Question: Take a simple dataset
'''
a <- c(1,2,3,4,5,6,7,8)
b <- c(1,2,2,1,2,2,2,2)
c <- c(1,1,1,2,2,2,3,3)
d <- data.frame(a,b,c)
'''
now I want to filter my data, so that we 'group_by(c)' and then remove all data where no 'b=1'occurs.
Thus the results ('e') should look like 'd' but without the two bottom rows
I have tried using
'''
e <- d %>%
group_by(c) %>%
filter(n(b)>1)
'''
The output should contain the data in green below and remove the data in red

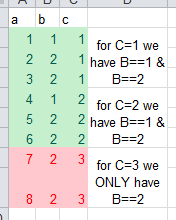
Answer: Try
'''
d %>%
group_by(c) %>%
filter(any(b == 1))
'''
Which gives:
'''
#Source: local data frame [6 x 3]
#Groups: c
#
# a b c
#1 1 1 1
#2 2 2 1
#3 3 2 1
#4 4 1 2
#5 5 2 2
#6 6 2 2
'''